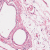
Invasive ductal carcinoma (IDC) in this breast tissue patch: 0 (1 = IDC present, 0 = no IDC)